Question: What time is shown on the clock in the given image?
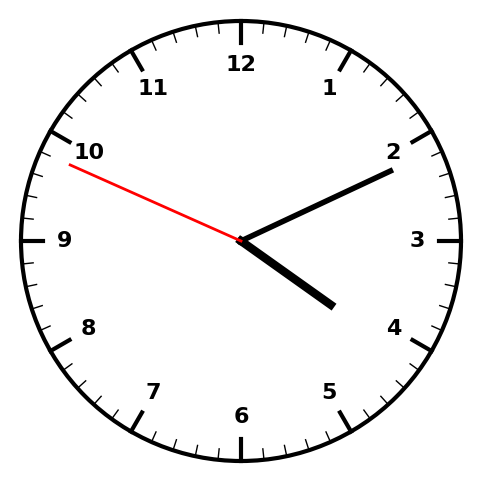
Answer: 04:10:49